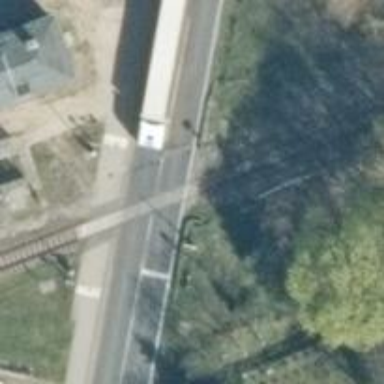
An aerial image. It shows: Level crossing with lights and saltire markings.